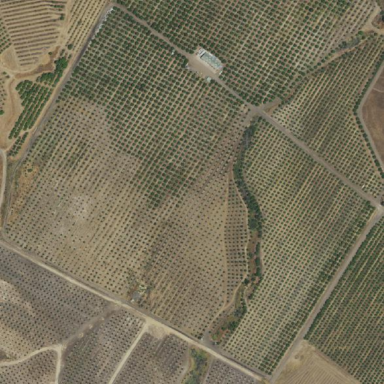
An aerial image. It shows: Orchard.